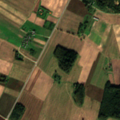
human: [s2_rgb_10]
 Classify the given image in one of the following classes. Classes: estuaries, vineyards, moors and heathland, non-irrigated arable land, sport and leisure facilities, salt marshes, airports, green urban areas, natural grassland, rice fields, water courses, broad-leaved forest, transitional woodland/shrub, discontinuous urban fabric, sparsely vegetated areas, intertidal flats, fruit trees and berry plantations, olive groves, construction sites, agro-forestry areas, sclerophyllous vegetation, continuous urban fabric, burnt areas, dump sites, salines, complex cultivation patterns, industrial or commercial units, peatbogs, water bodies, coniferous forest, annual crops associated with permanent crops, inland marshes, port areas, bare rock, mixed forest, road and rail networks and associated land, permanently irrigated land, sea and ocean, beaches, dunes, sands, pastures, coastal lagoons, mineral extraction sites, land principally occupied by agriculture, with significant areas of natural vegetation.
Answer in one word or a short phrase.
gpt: non-irrigated arable land, complex cultivation patterns, land principally occupied by agriculture, with significant areas of natural vegetation